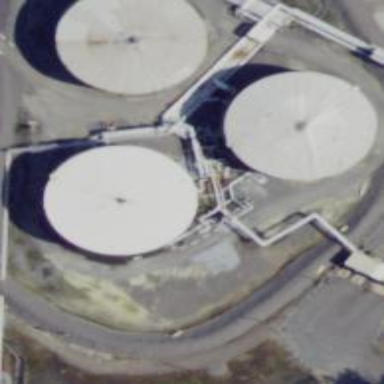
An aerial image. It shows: Storage tank that is man-made.